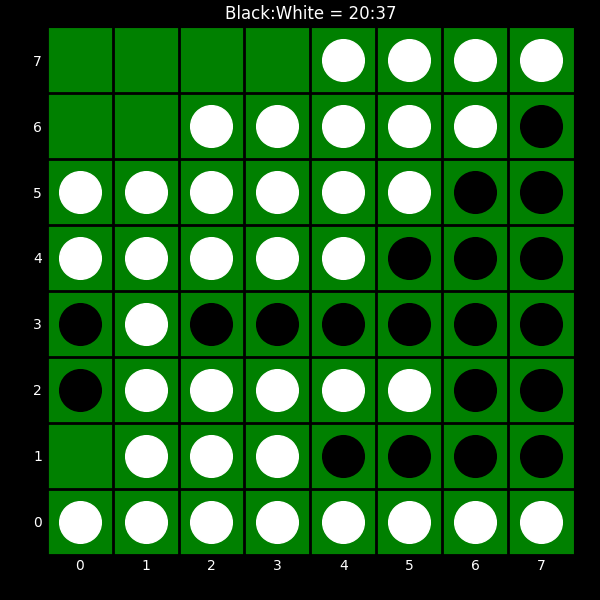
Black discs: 20
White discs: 37